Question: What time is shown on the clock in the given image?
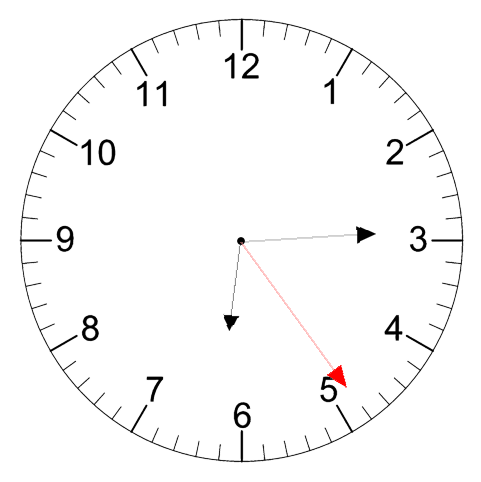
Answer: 06:14:24